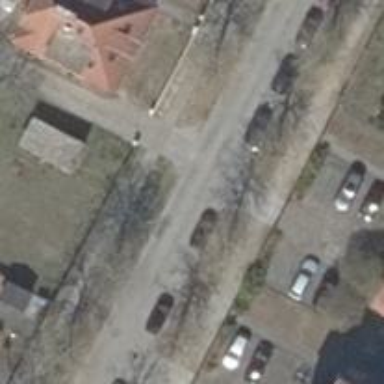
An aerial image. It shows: Residential road with sidewalks on both sides.